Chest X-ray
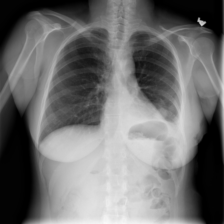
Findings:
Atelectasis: negative
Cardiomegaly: negative
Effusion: negative
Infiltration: negative
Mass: positive
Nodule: negative
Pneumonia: negative
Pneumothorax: negative
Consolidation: negative
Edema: negative
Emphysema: negative
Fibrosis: negative
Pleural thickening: negative
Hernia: negative